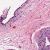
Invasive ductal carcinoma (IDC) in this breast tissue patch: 0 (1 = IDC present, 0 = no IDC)